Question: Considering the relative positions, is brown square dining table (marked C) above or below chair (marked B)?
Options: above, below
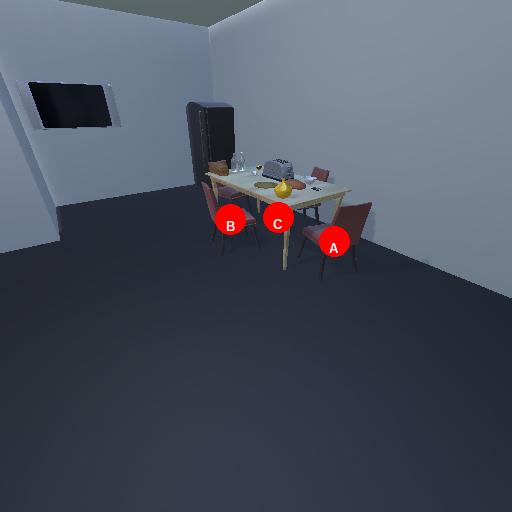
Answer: above